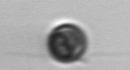
Label: Dinophyceae